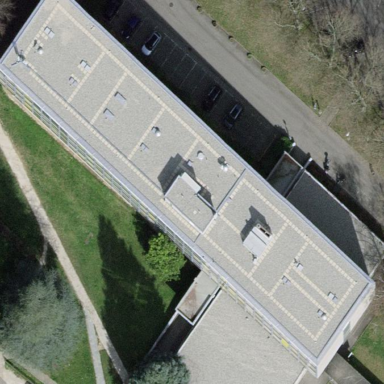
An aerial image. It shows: University building.